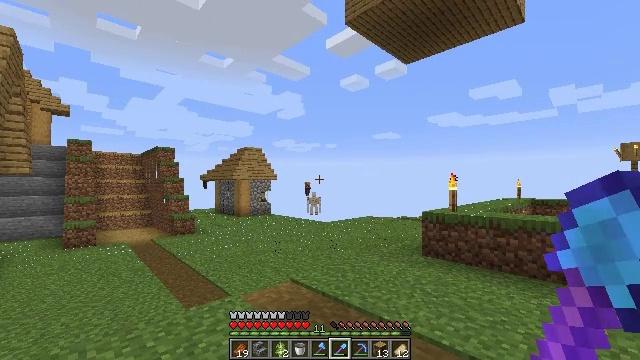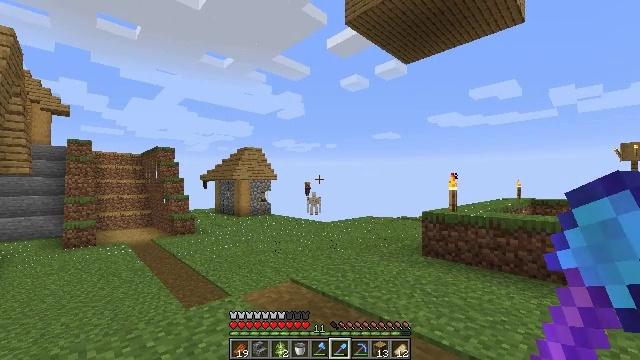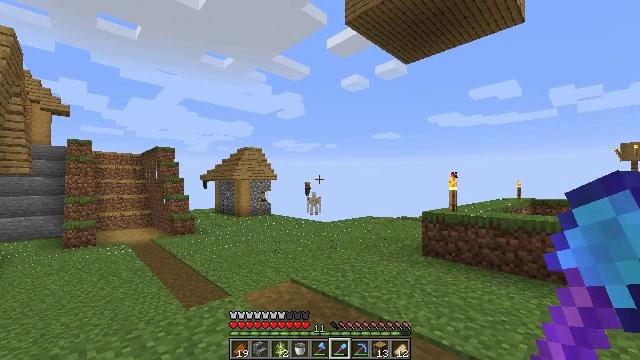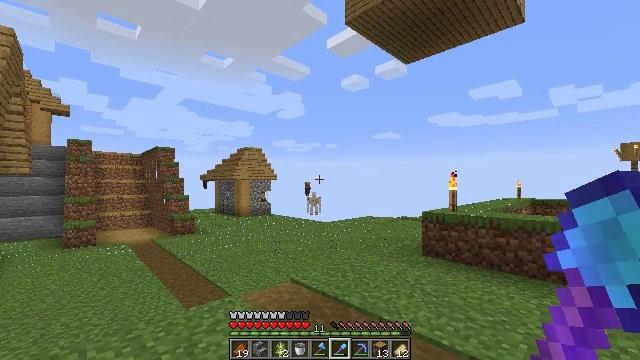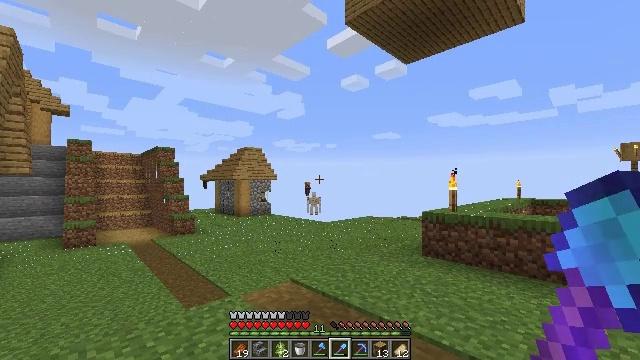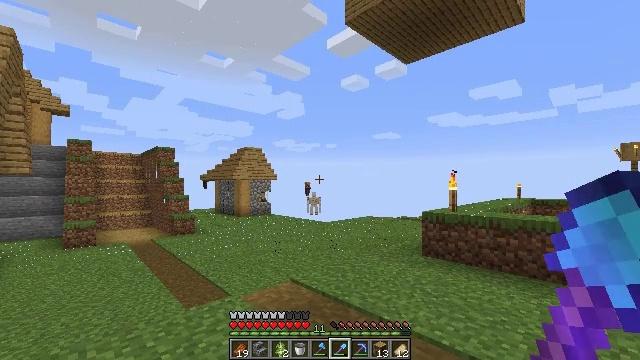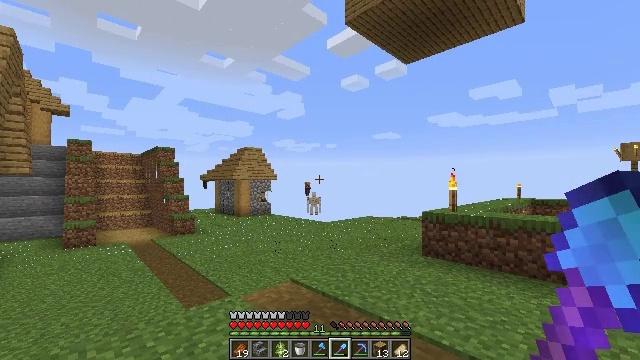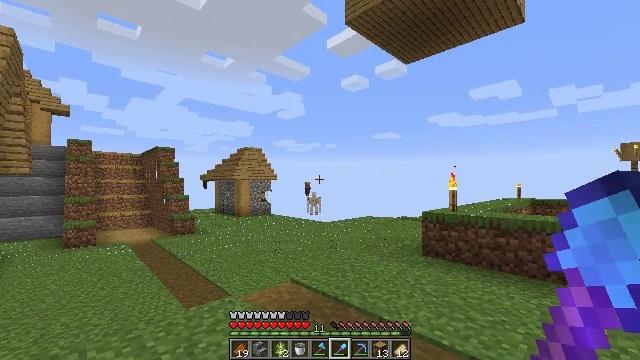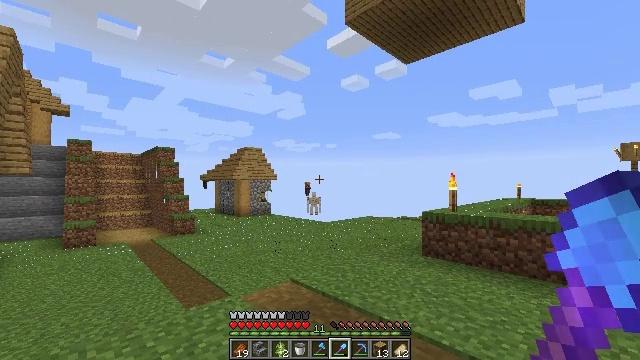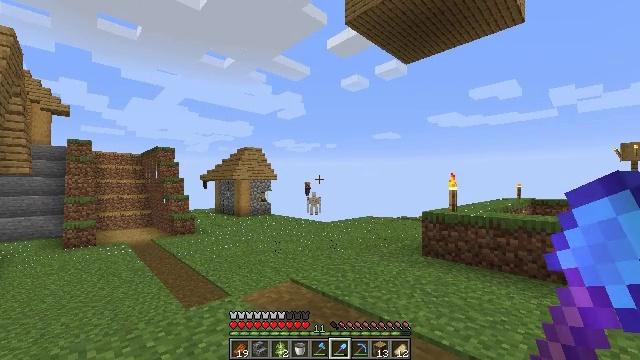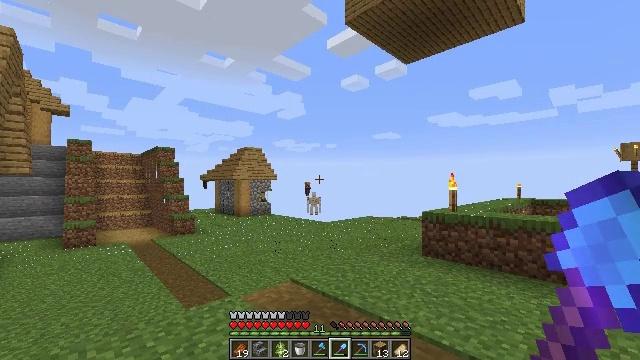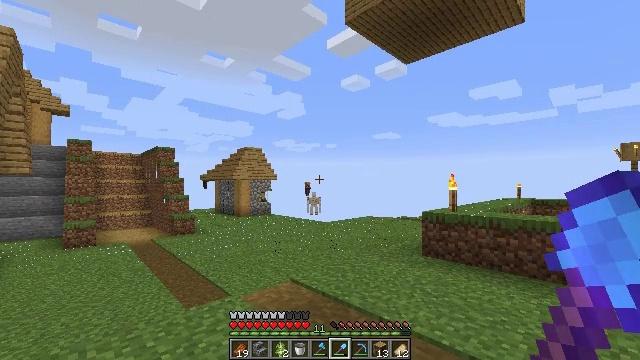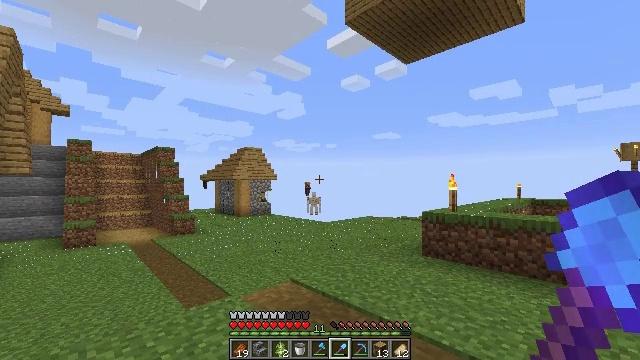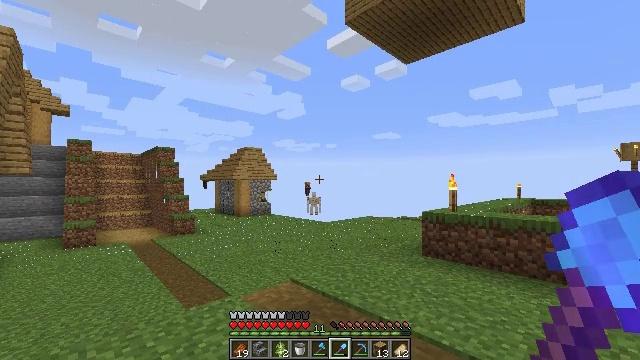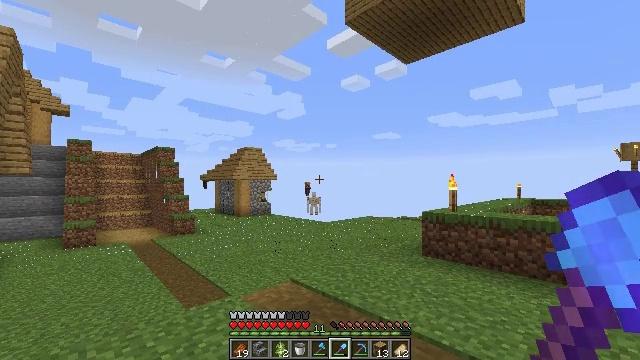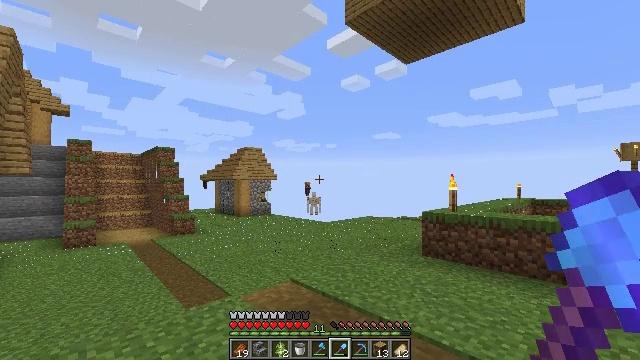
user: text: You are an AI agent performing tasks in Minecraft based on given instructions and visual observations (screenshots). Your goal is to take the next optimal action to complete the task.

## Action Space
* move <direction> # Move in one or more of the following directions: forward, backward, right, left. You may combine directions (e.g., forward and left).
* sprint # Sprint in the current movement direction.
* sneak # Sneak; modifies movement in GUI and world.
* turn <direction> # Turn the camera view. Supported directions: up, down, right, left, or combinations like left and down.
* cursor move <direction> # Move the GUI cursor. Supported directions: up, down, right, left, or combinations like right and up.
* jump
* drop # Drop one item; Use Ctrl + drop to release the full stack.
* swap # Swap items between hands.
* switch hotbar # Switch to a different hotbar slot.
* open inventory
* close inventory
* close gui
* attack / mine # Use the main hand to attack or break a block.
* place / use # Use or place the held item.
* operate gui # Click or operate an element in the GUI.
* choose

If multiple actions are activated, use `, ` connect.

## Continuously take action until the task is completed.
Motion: motion action
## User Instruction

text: Dig up carrots from the soil.
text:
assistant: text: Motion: no_op
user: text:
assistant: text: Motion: no_op
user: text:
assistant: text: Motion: no_op
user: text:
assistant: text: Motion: no_op
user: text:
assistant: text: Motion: no_op
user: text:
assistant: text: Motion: no_op
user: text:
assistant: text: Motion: no_op
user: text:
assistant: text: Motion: no_op
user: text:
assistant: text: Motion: no_op
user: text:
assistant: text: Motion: no_op
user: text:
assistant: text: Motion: no_op
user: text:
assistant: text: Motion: no_op
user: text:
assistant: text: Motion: no_op
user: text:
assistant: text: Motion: no_op
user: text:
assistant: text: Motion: no_op
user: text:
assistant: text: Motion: no_op
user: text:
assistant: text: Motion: no_op
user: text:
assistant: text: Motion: no_op
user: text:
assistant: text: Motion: no_op
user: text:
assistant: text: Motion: no_op
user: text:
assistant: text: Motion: no_op
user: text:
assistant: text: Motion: no_op
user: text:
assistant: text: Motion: no_op
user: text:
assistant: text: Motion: no_op
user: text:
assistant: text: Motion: no_op
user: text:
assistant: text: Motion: no_op
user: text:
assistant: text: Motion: no_op
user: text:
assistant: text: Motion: no_op
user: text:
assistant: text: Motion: no_op
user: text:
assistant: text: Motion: no_op